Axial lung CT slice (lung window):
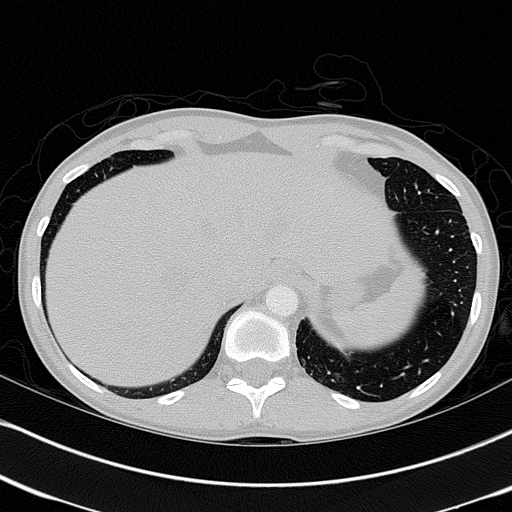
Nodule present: no